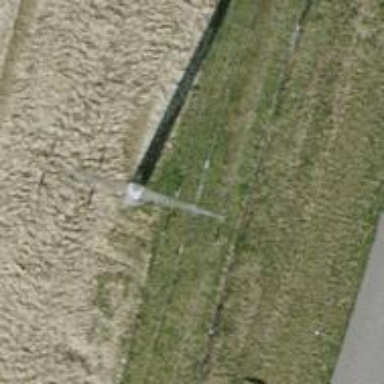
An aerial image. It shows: Concrete power pole.